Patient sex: M
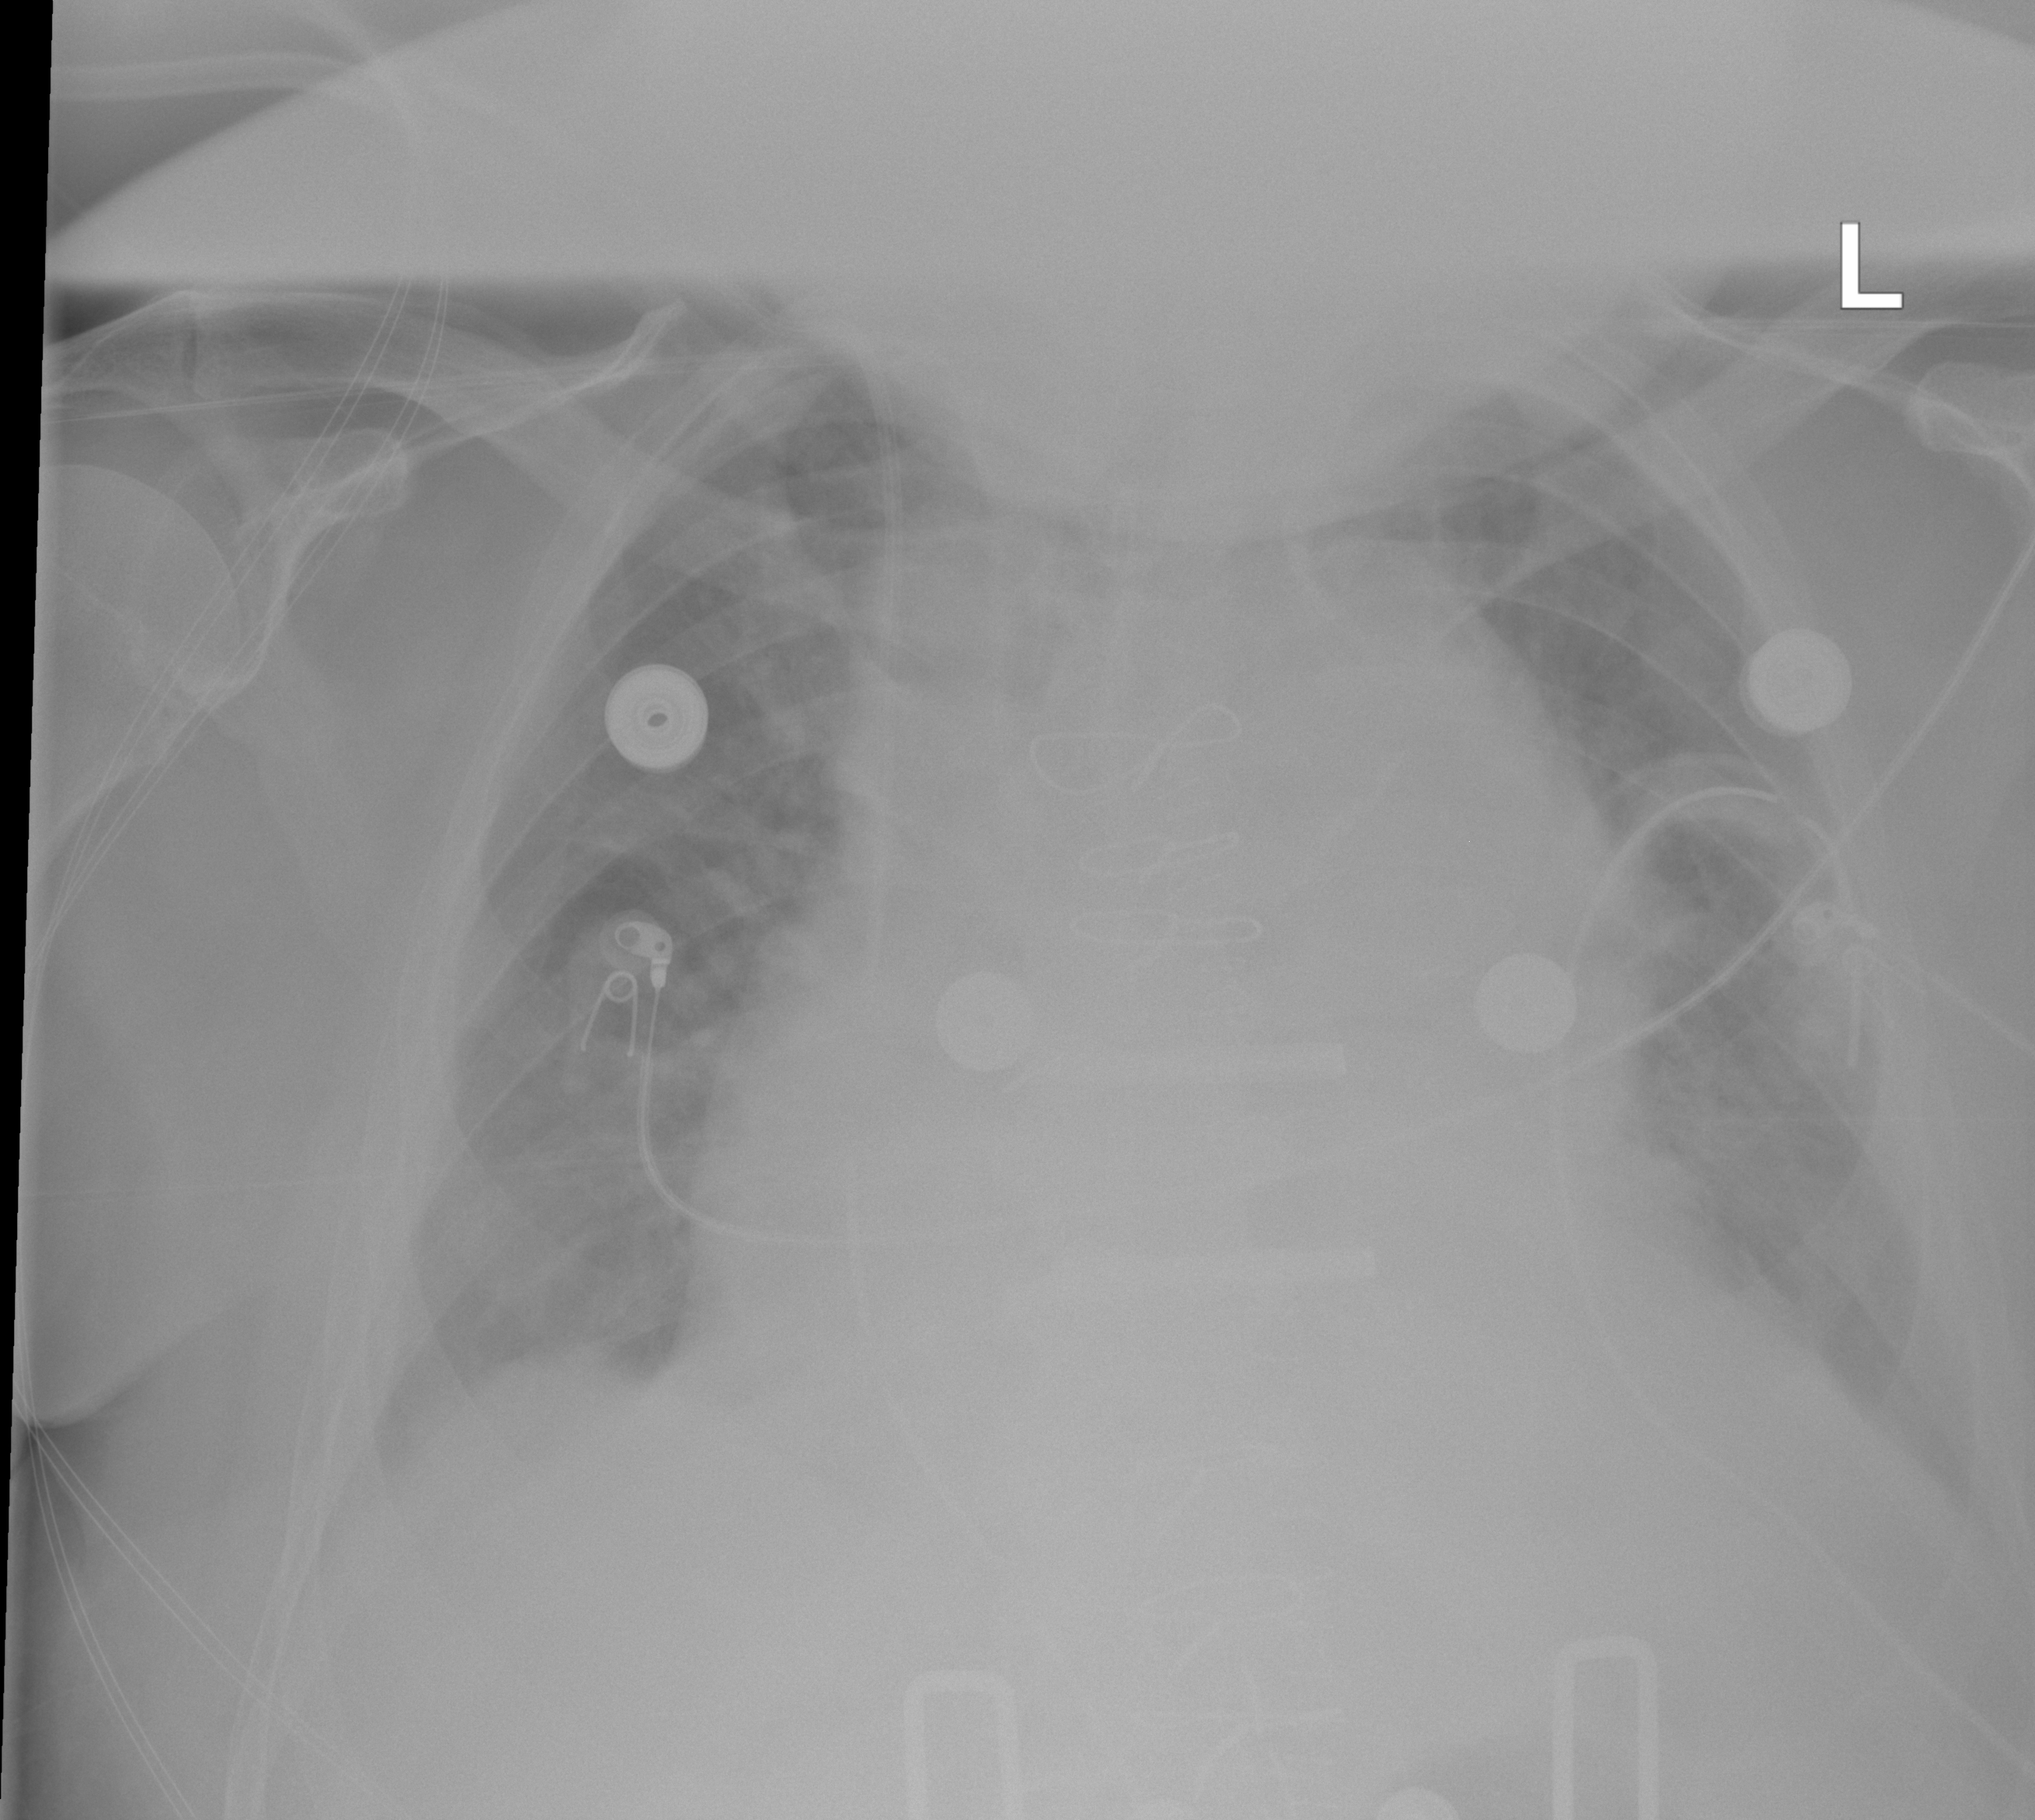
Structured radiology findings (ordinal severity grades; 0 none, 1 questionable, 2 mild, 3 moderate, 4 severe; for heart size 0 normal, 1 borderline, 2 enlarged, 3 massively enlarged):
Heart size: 3
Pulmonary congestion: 0
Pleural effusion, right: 0
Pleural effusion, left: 0
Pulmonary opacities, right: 0
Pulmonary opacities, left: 0
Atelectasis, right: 0
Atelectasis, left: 2